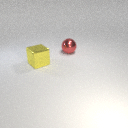
large yellow metal cube to the left of large red metal sphere